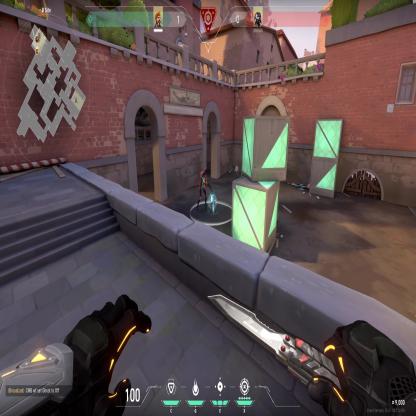
Label: planted spike ; enemy